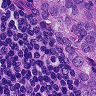
Metastatic tissue present: yes